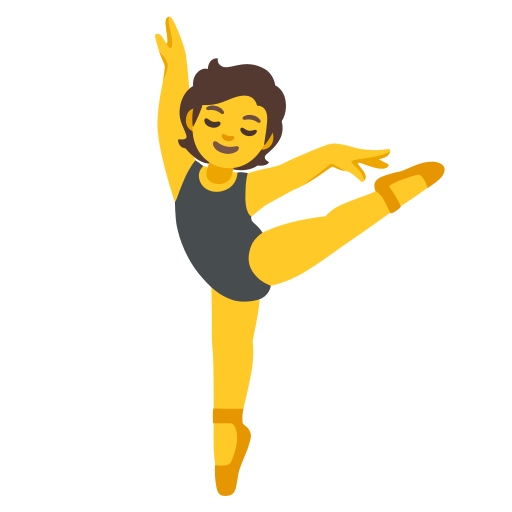
Emoji: 🧑‍🩰